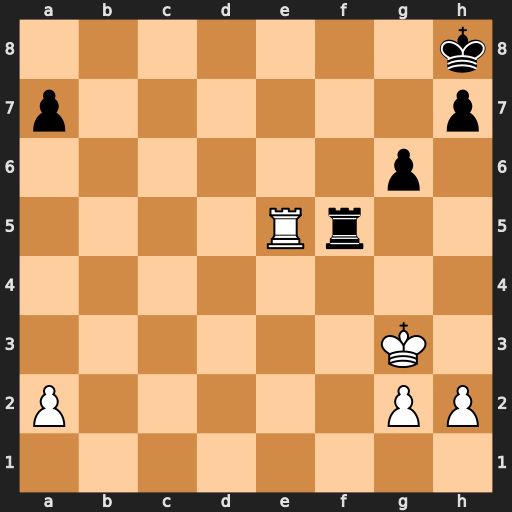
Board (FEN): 7k/p6p/6p1/4Rr2/8/6K1/P5PP/8
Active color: w
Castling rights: -
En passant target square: -
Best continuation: Rxf5 gxf5 Kf4